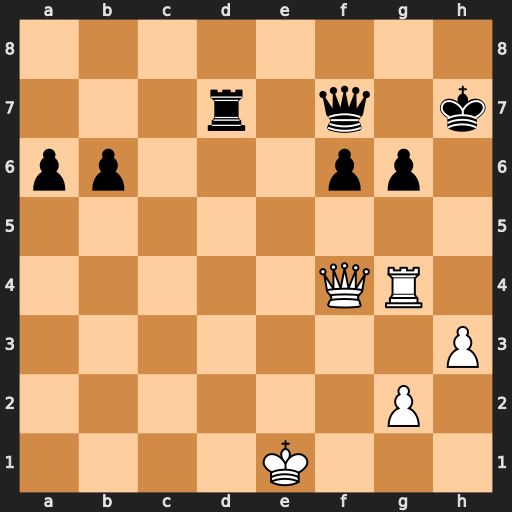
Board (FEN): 8/3r1q1k/pp3pp1/8/5QR1/7P/6P1/4K3
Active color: w
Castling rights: -
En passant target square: -
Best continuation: Rh4+ Kg8 Qb8+ Qf8 Rh8+ Kxh8 Qxf8+